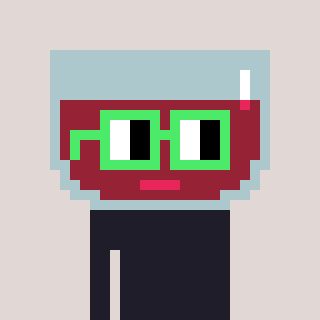
a pixel art character with square light green glasses, a wine-shaped head and a darkpink-colored body on a warm background